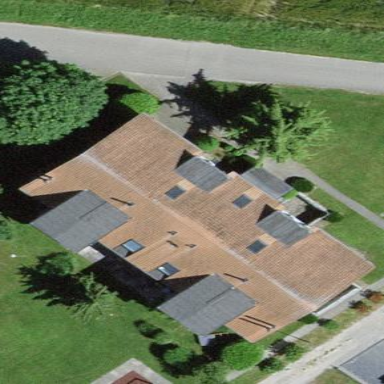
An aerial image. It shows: Residential building.